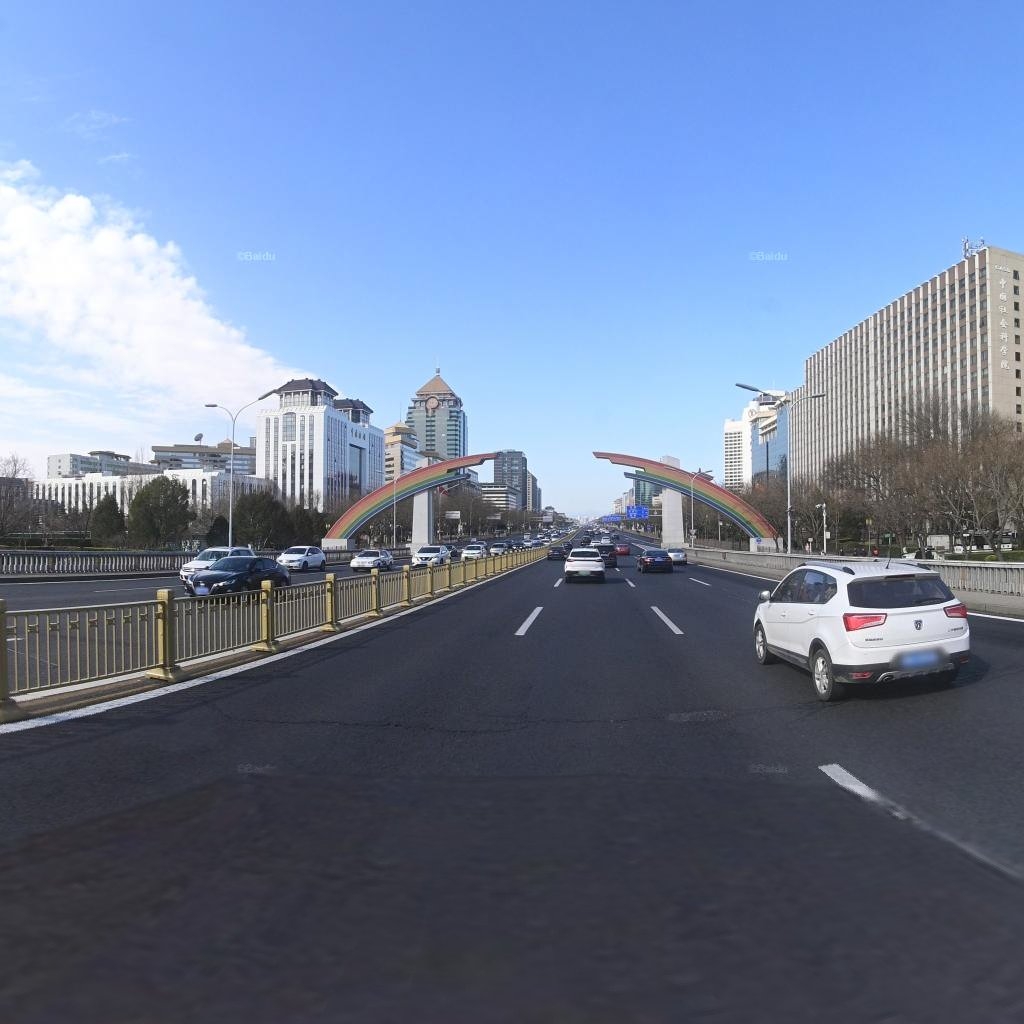
Region: Dongcheng
Road damage annotations: transverse crack